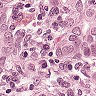
Metastatic tissue present: yes